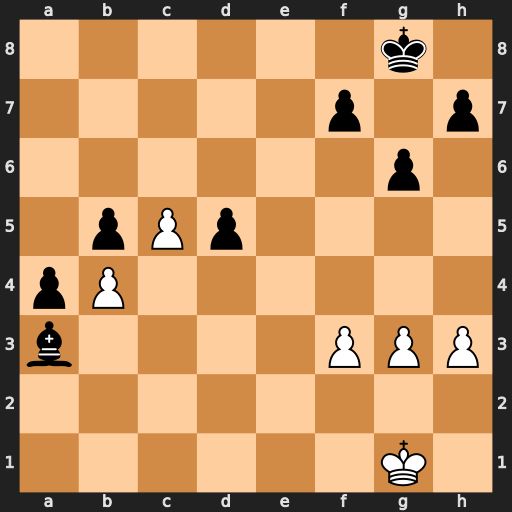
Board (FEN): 6k1/5p1p/6p1/1pPp4/pP6/b4PPP/8/6K1
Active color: w
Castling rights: -
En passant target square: -
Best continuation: c6 Bxb4 c7